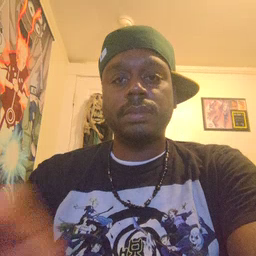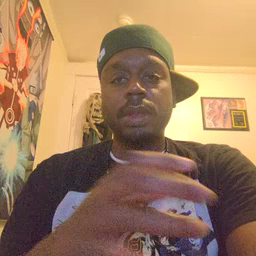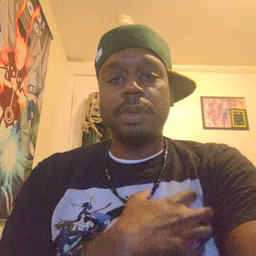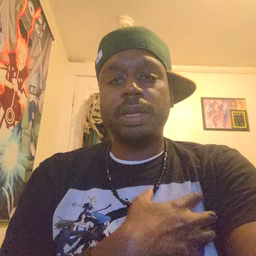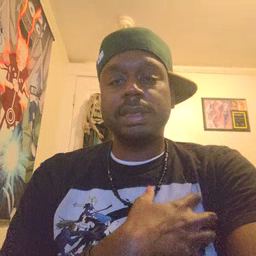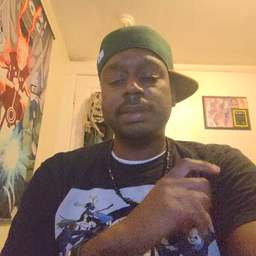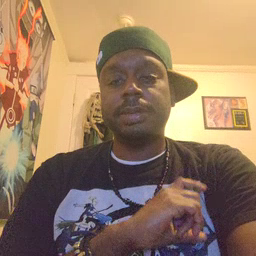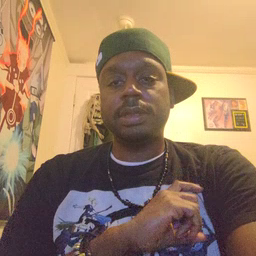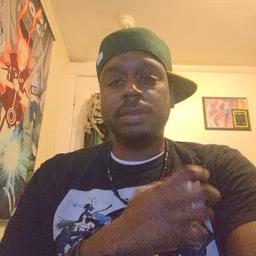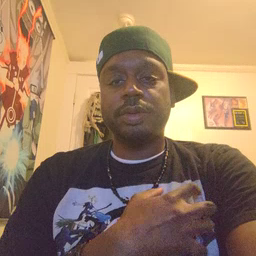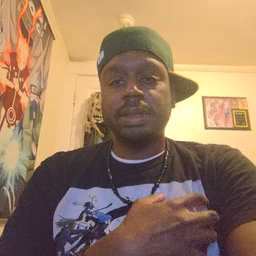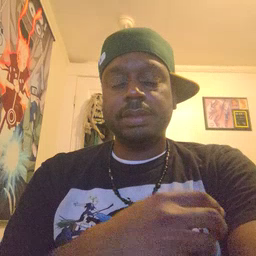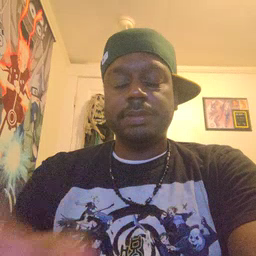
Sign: police